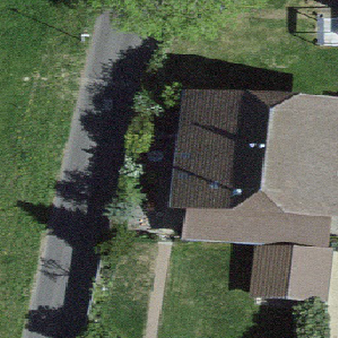
Label: other